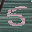
Label: 5